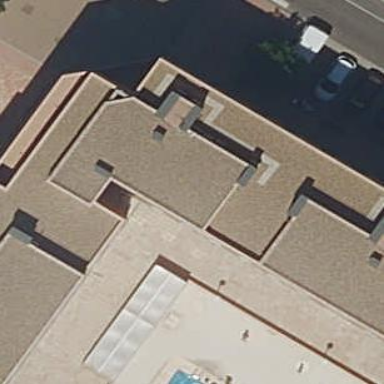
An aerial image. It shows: Part of building is shown in the image.